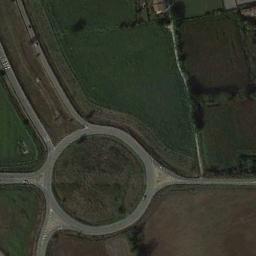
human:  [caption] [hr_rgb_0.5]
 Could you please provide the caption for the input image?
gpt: The roundabout with some exits and entrances is in the lawn .

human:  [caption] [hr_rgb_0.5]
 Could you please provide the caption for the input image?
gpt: The roundabout is next to the farmland .

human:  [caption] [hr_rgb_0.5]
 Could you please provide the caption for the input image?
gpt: The roundabout is surrounded by grass .

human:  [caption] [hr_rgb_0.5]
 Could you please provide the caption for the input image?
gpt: There are some trees and a lot of farmland around the crossroads .

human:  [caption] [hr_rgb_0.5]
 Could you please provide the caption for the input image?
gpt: There are green farmlands around the roundabout .